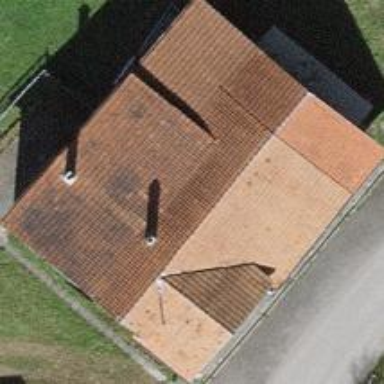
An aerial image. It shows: Building with gabled red roof.